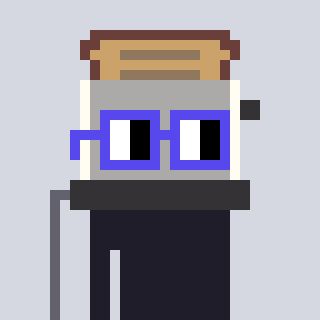
a pixel art character with square blue glasses, a toaster-shaped head and a blue-colored body on a cool background